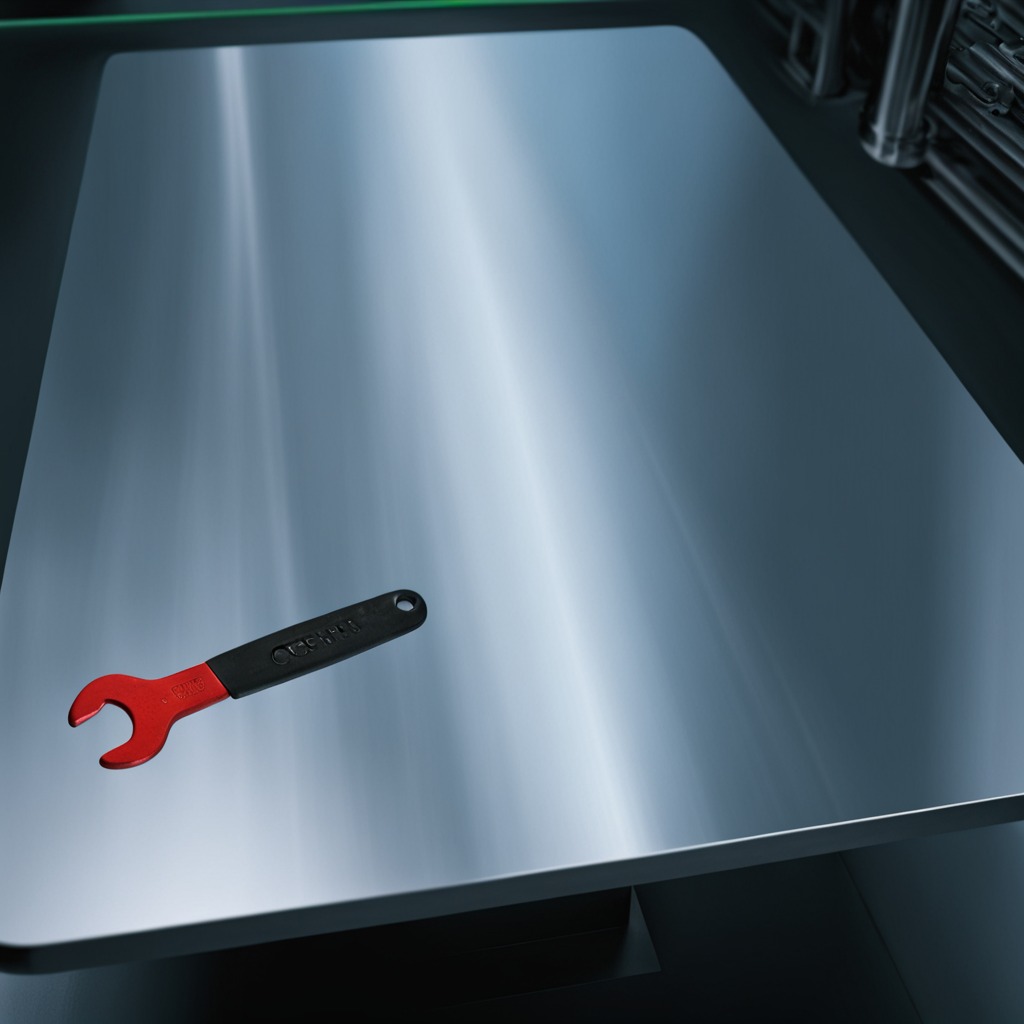
A wrench lies on the metal table in a machine shop under fluorescent lights.